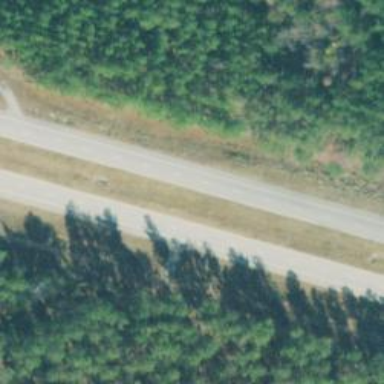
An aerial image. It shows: Primary highway.